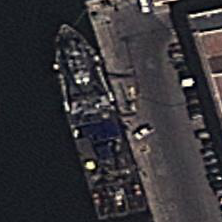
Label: combat